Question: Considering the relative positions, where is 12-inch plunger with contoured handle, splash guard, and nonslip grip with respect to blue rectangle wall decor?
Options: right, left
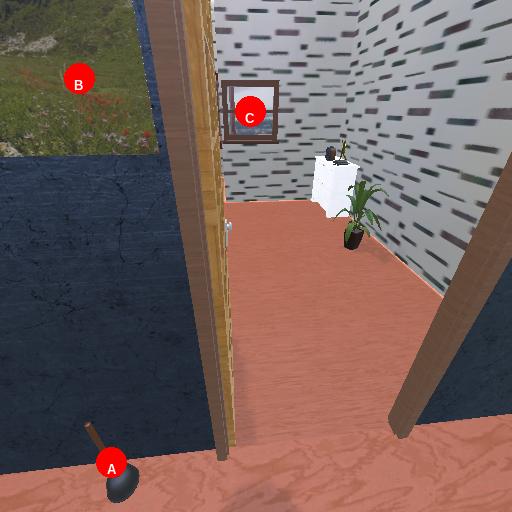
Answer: right